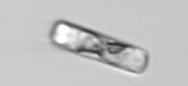
Label: Guinardia_delicatula